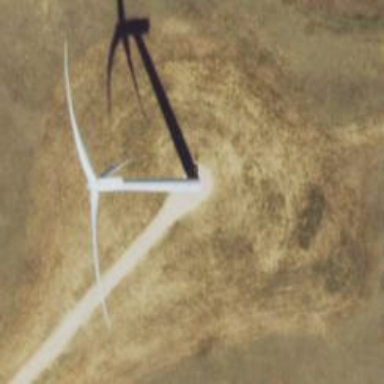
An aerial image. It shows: Wind turbine generator that utilizes wind as its source for generating electricity. It is of the horizontal axis type.